Question: I was following the tutorial on <URL> page to do some conditional formatting, but I'm getting an error when using this formula
> =AND ($B3>=45, $B3<=54)
Error message:

It says there is a problem with the formula, and it explains if it starts with an = or - sign it means it's a formula...
The information on the error doesn't say anything helpful. Not used to work on excel so sorry if this is stupid. Can you help me? Thanks
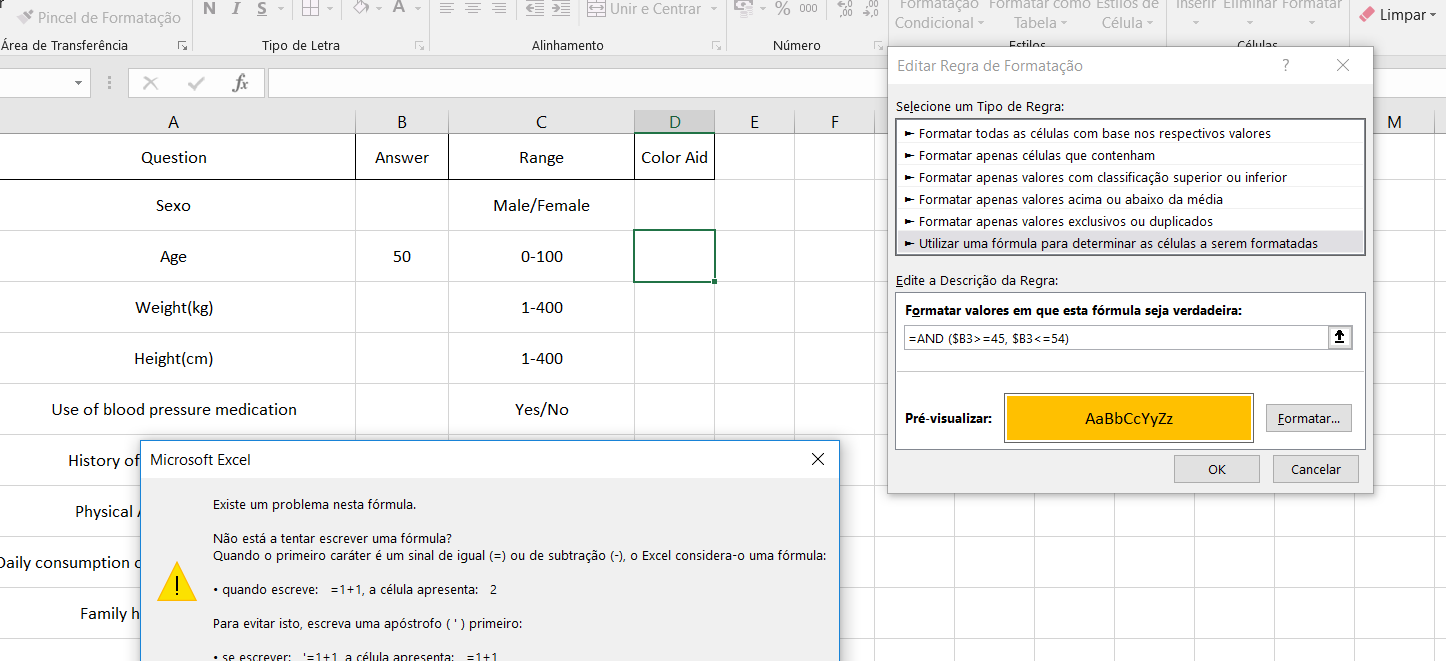
Answer: Firstly, try changing your comma ',' to a semicolon ';'.
'''
=AND($B3>=45; $B3<=54)
'''
<URL>':
'''
=E($B3>=45; $B3<=54)
'''
Here is a source for translating English functions to Portugese functions:
<URL>
Your regional settings determine whether you need to use a comma or semicolon as a separator. So, when you find formulas with commas in future you'll need to make the same changes again.
You could also change your in your control panel. Go to and change it from ';' to ','.
For more details, see here:
<URL>.